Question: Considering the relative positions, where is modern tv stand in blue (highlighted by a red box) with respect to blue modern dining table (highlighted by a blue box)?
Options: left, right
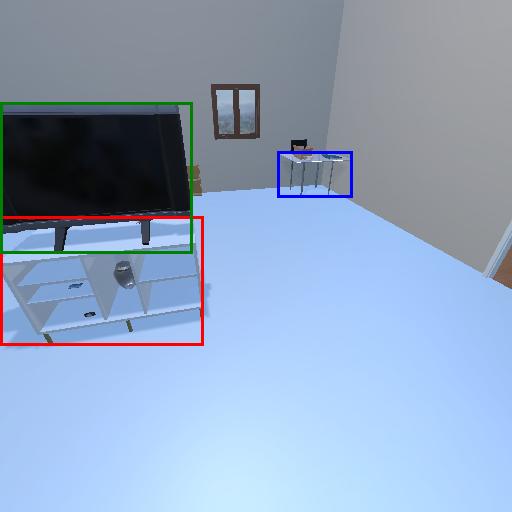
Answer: left